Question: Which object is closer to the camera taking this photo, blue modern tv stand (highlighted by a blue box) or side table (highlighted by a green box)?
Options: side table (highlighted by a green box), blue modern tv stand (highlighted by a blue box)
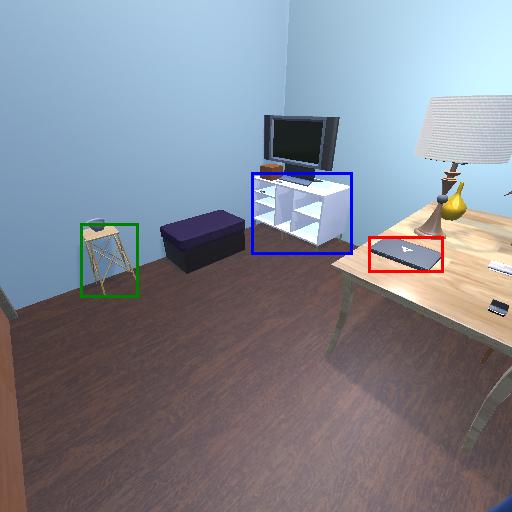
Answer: side table (highlighted by a green box)